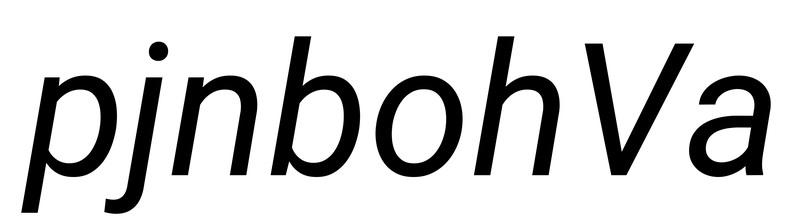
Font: Roboto-Italic_Italic